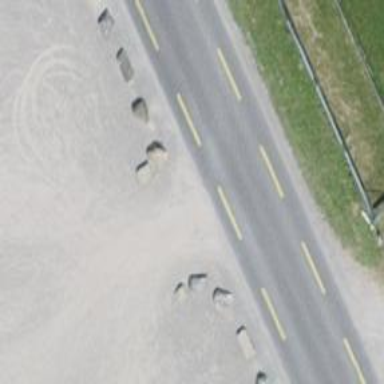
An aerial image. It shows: Service road with fine gravel surface.